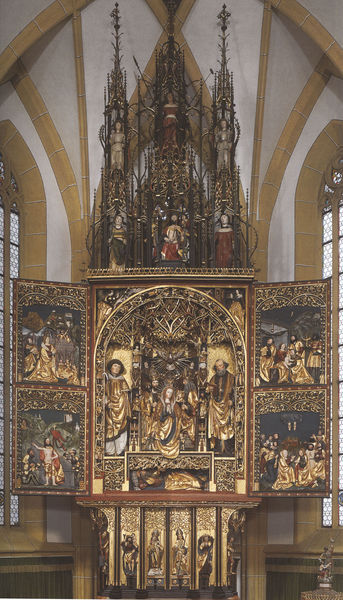
Titel: Hochaltar der Pfarrkirche St. Vinzenz in Heiligenblut, Kärnten
Künstler: Meister von Heiligenblut
Standort: Heiligenblut, Pfarrkirche St. Vinzenz (EU - AUT - Kärnten)
Schlagwörter: blau, flügel, gott, mann, weiß, menschen, fenster, holz, männer, schwarz, rot, architektur, bild, kirche, figur, gold, decke, drei, gotik, engel, relief, farbig, bilder, bogen, figuren, rundbogen, kuppel, dekor, kerzen, foto, nische, glaube, religion, türme, jungfrau, beten, altar, hochaltar, kathedrale, schnitzerei, orgel, skulpturen, gotisch, spitzbogen, jesus, chor, heiliger, heilige, gefasst, geöffnet, heilig, maria, madonna, jesu, petrus, szenen, schrein, gläubig, josef, joseph, fialen, fiale, predella, retabel, chorraum, katholizismus, flügelaltar, triptychon, triptichon, marburg, altarretabel, altarflügel, hauptaltar, dreigeteilt, goldverzierungen, skukpturen, dreo, zufluchtsort, heilige menschen